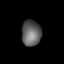
Tissue: lung
Cell type: T cells
Senescence score: 0.2395
Nuclear area (px): 490
Mean DAPI intensity: 96.647